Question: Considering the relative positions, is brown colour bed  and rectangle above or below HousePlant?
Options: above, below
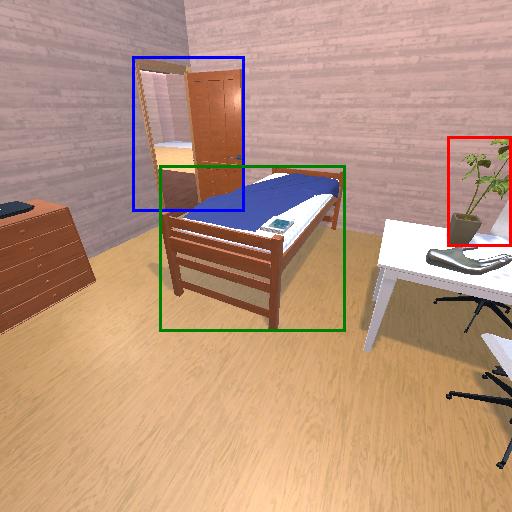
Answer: above